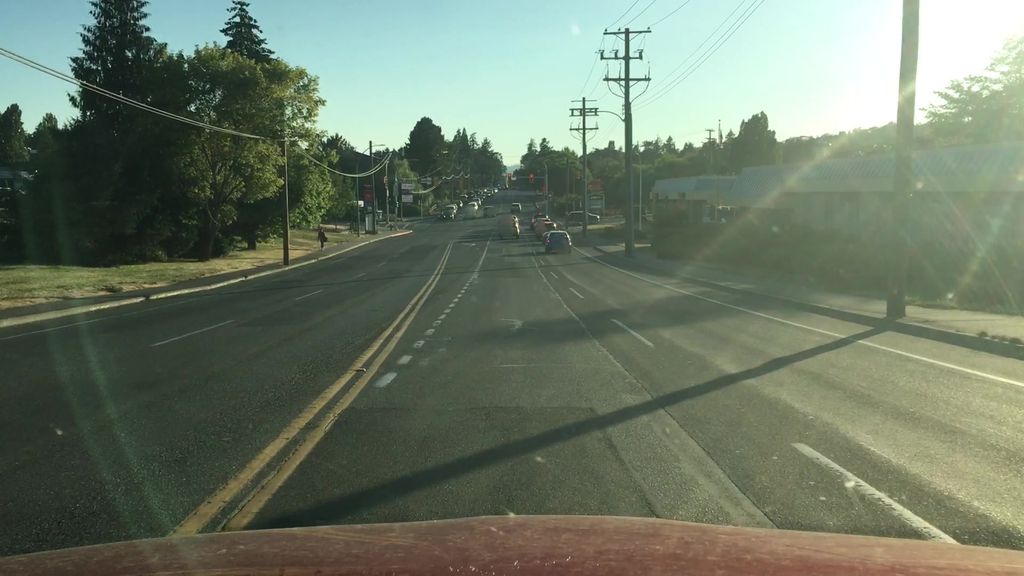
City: victoria